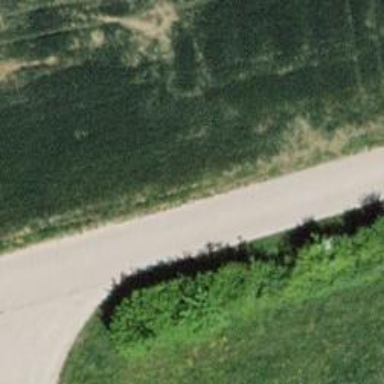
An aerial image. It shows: Well-maintained track road with grade 1 tracktype.